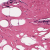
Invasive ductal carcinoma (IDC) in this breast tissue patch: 0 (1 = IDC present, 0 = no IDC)